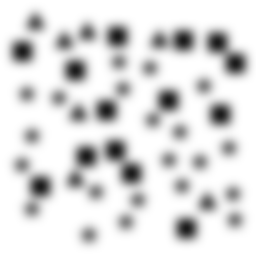
Squares: 14
Triangles: 7
Stars: 21
Total shapes: 42